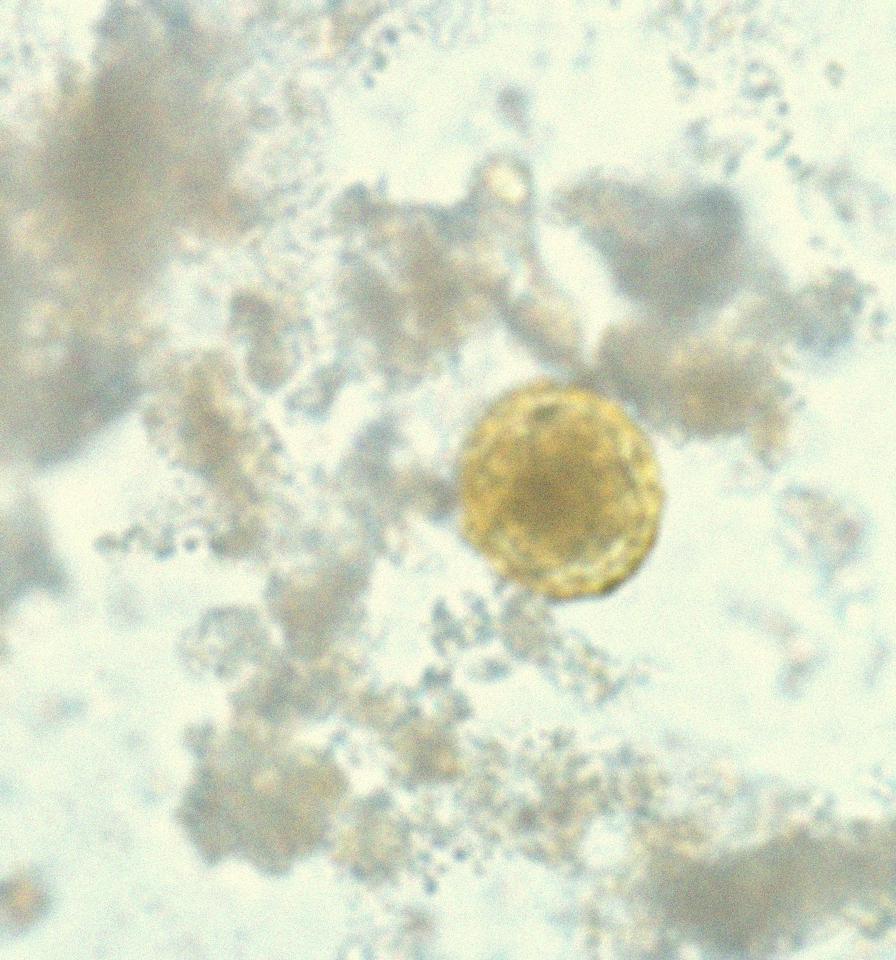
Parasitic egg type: Ascaris lumbricoides